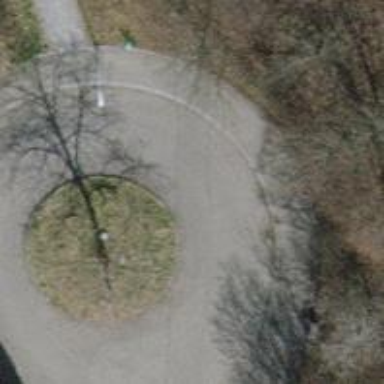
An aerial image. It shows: Turning loop on the road.